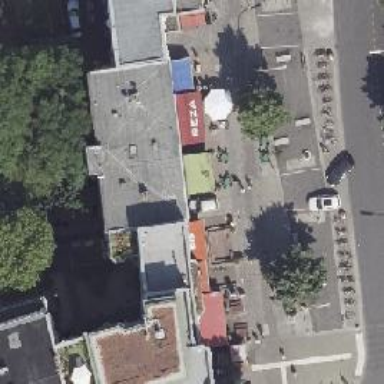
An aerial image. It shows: Ice cream amenity.